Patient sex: M
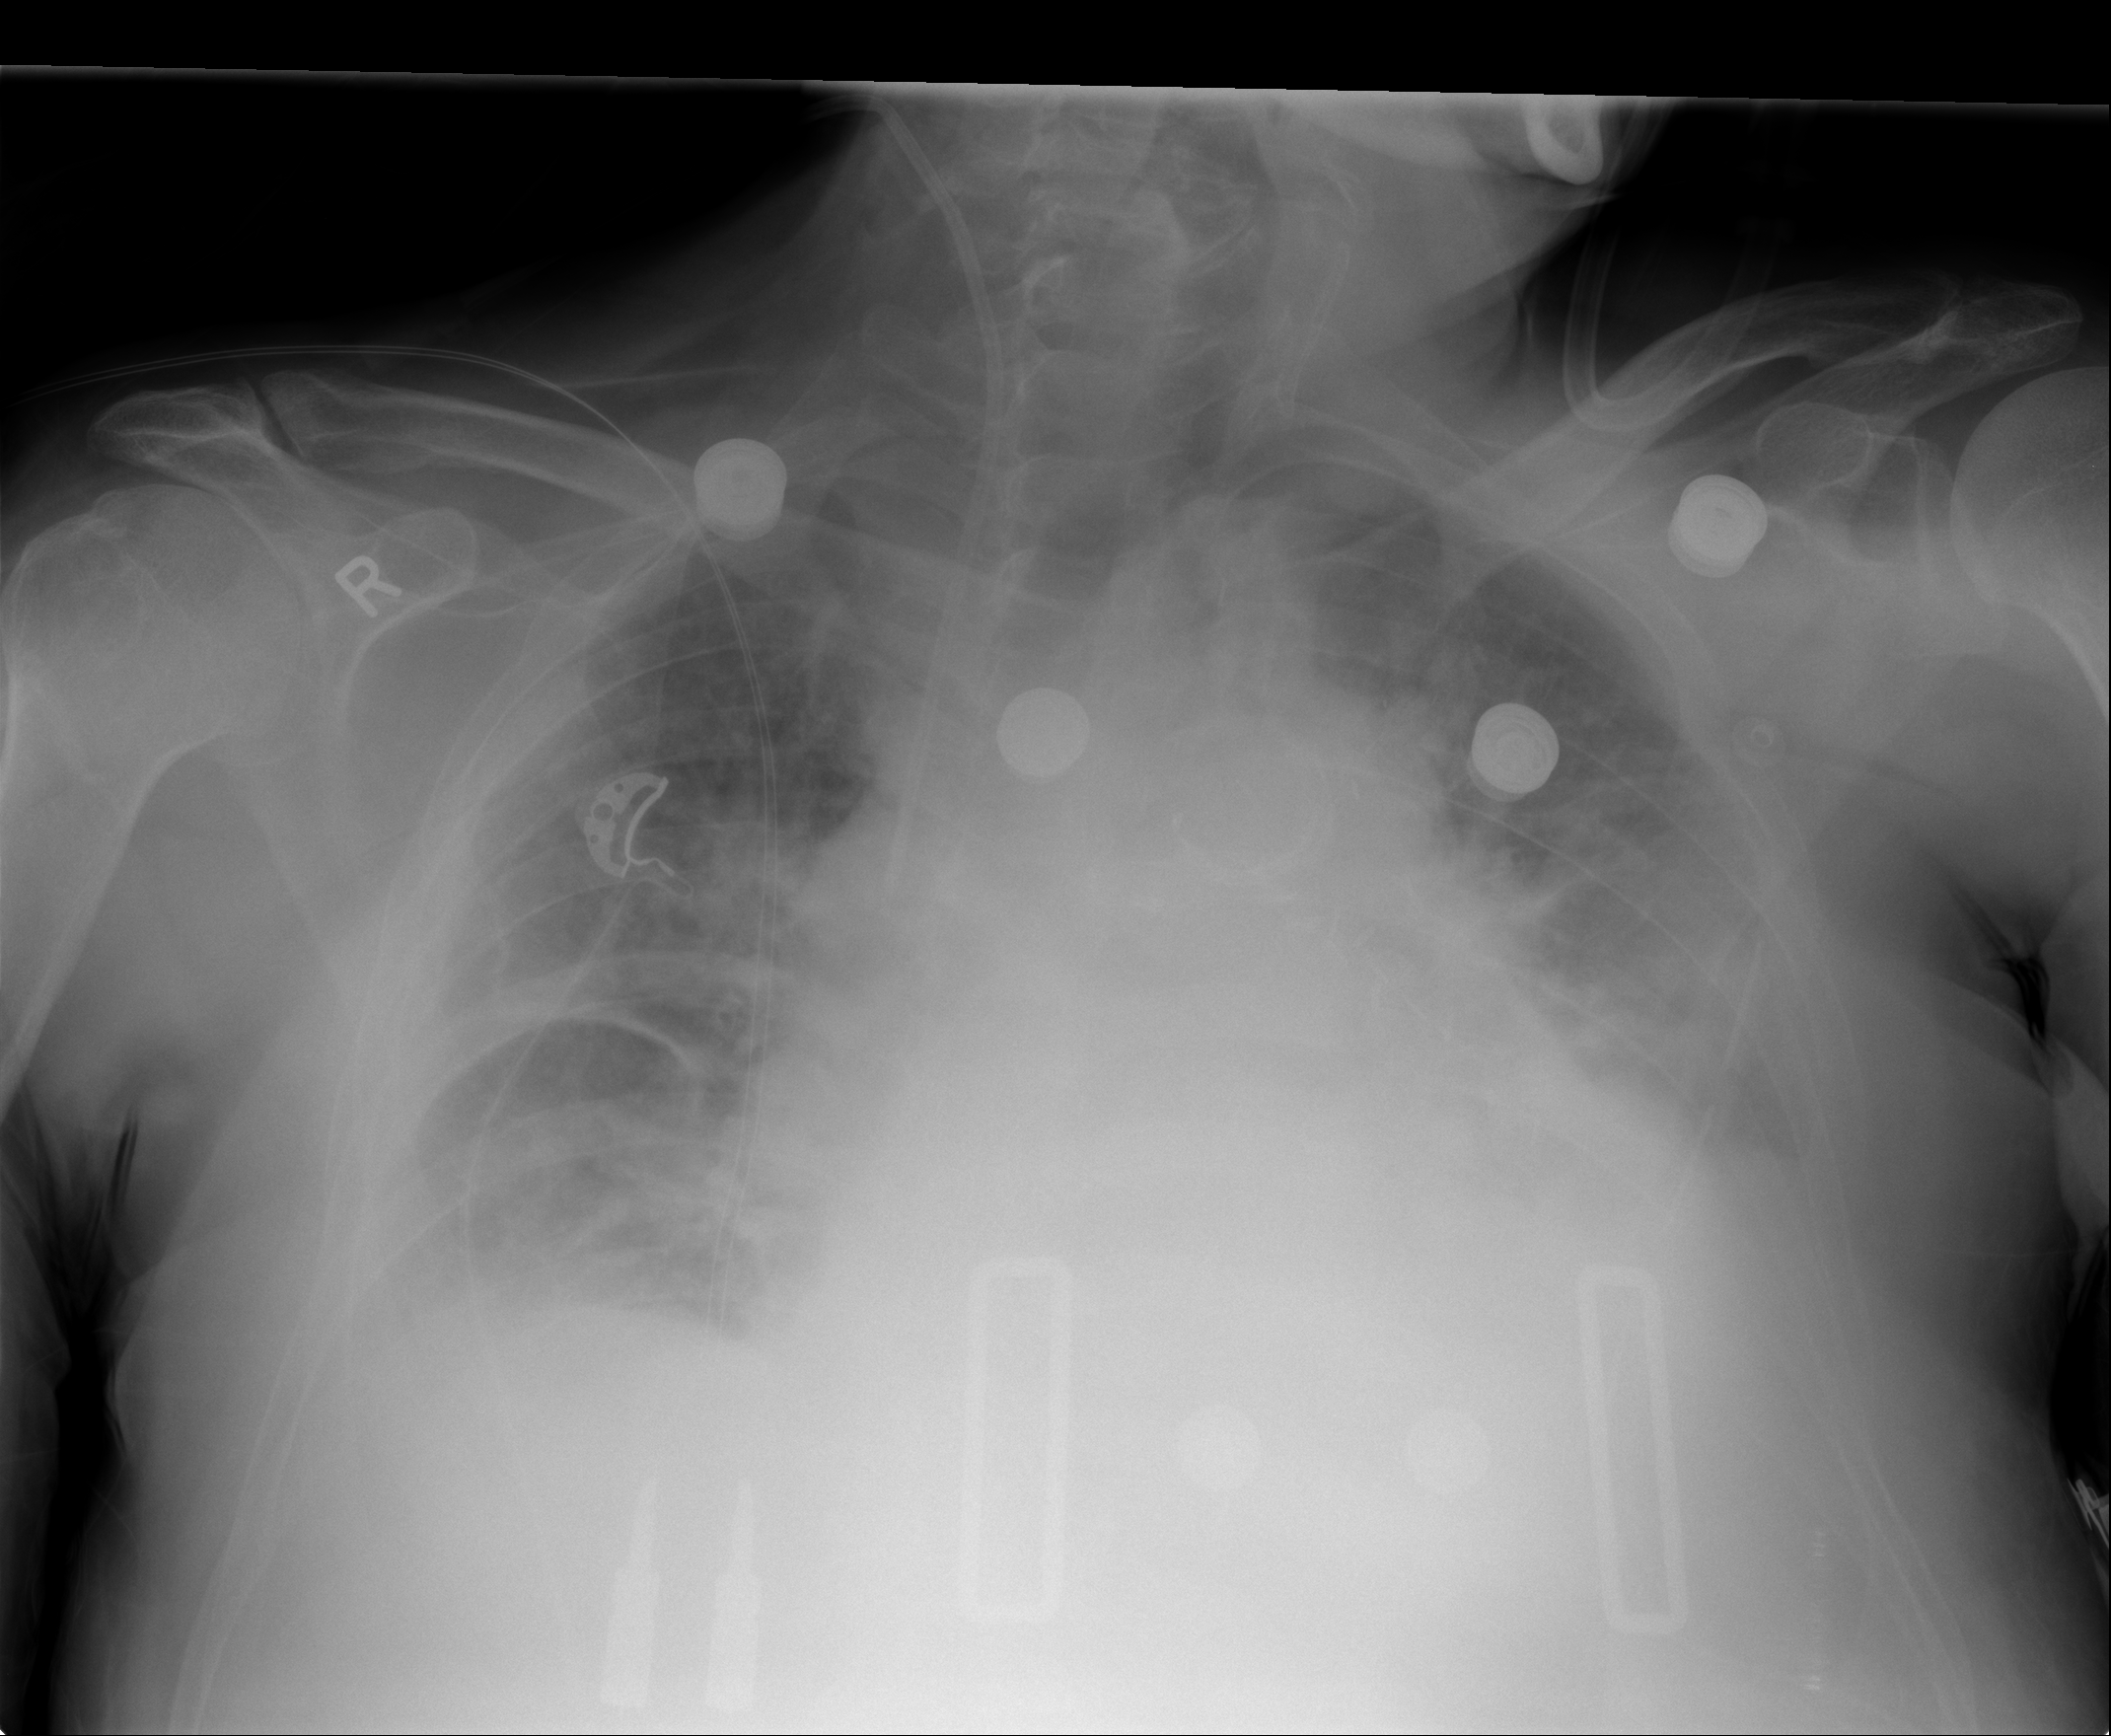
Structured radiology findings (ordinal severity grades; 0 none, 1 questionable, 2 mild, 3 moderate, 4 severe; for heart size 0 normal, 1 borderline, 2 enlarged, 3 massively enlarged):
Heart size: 2
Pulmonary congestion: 3
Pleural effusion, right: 2
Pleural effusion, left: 2
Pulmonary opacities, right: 2
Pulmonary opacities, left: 2
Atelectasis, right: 2
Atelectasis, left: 2